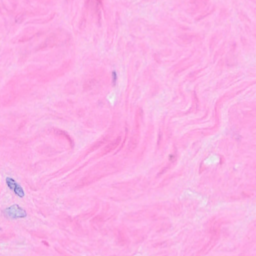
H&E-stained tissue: Breast